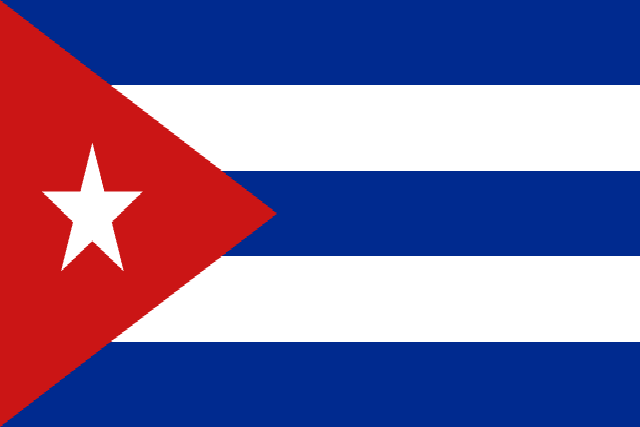
Country: Cuba
Country code: cu